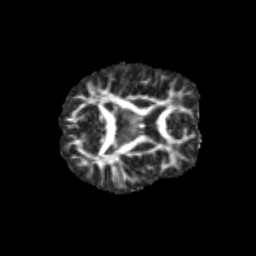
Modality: FA
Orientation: axial
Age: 13
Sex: female
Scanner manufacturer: siemens
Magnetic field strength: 3 T
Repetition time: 3.8 s
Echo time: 0.07 s